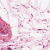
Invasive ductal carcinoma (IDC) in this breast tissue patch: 0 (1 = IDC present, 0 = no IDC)